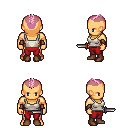
a pixel art fantasy rpg character, male body template, human, tanned skin, white pirate shirt, red pants, pink short mohawk hairstyle, leather bracers, brown shoes, dagger, four views (front, back, left, right), 2x2 character sprite sheet, small pixel art, hard edges, no anti-aliasing